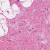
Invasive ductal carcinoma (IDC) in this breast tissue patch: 0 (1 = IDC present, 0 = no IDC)